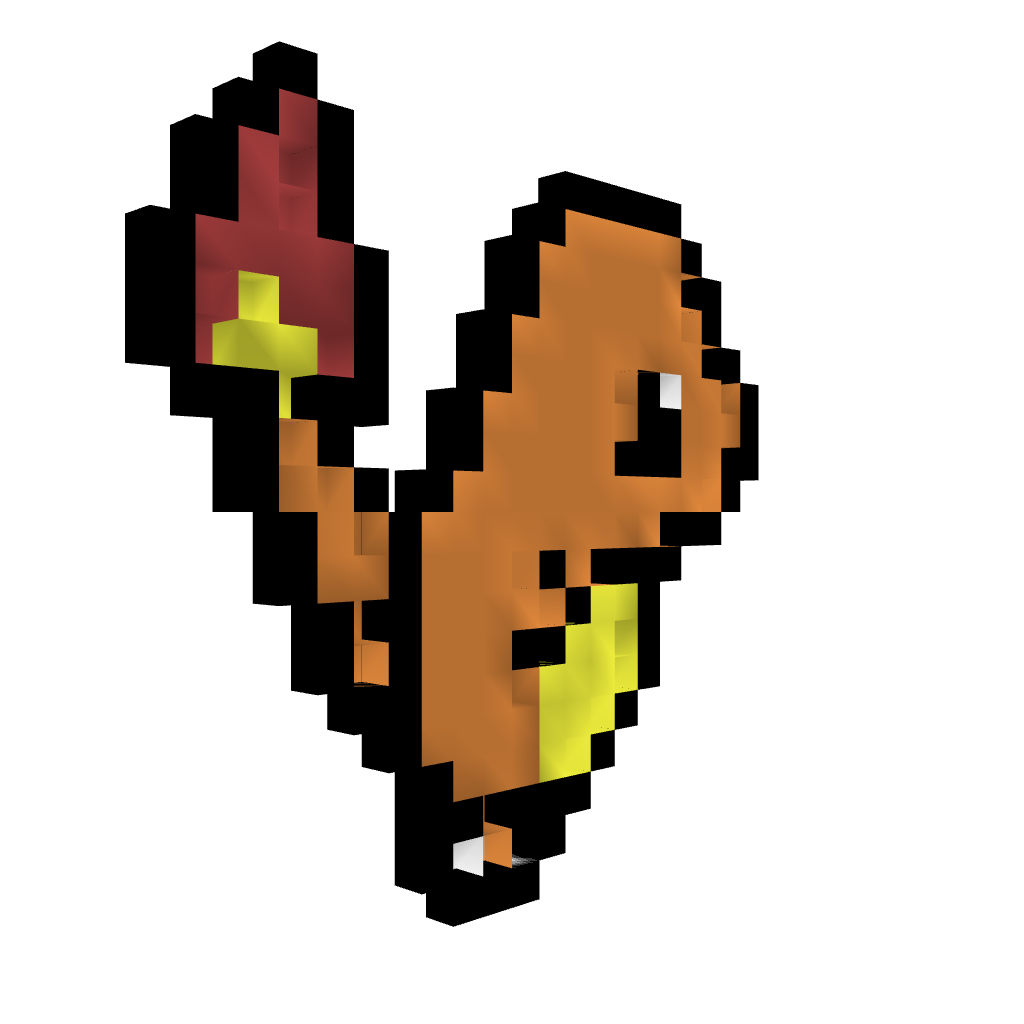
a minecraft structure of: Pokemon! bad low quality